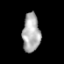
Tissue: prostate
Cell type: Fibroblasts
Senescence score: 0.3505
Nuclear area (px): 663
Mean DAPI intensity: 172.772